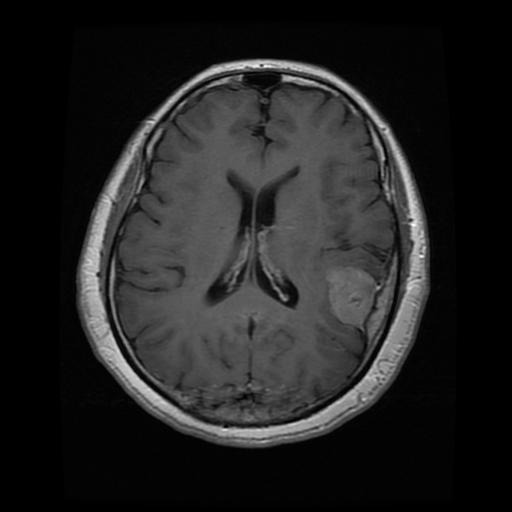
Label: meningioma